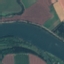
Land use / land cover: River